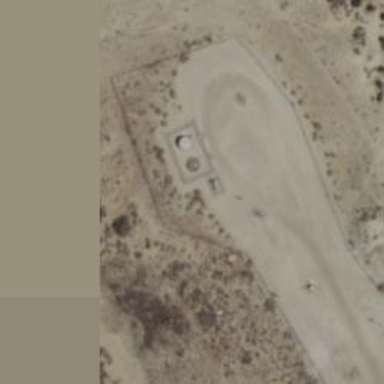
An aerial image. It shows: Storage tank that is man-made.